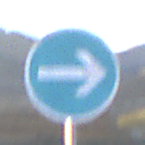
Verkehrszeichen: VorgeschriebeneFahrtrichtungHierRechts
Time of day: SunriseSunset
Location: Outdoor (Nature)
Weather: PartlyCloudy
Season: NotSpecified
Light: Natural